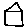
Label: house